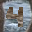
Label: 4